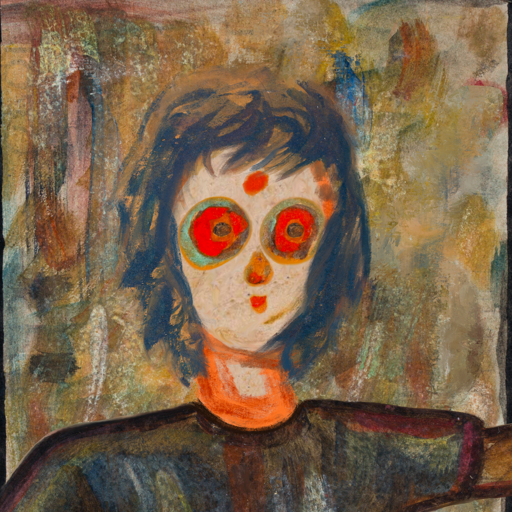
Background: Pipe, Head And Neck Front: Rupkatha, Face Front: Sisters, Bust: Mosgoul, Hair Front: InTheSun, Head Accessory: Blank, Second Necklace: Blank, Necklace: Blank, Baby: Blank